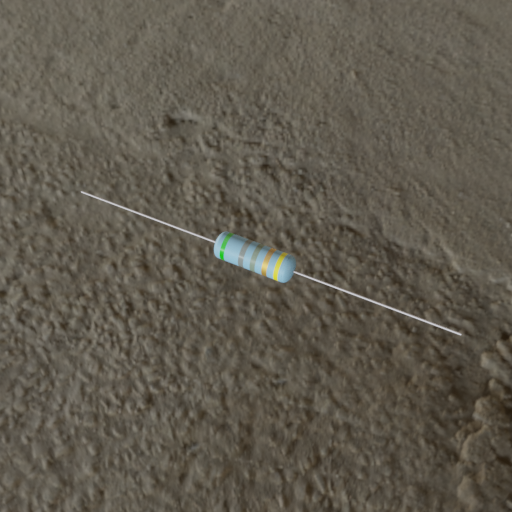
Resistor colour bands (in order): green, gray, gray, gold, yellow